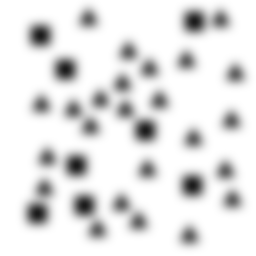
Squares: 8
Triangles: 24
Stars: 0
Total shapes: 32